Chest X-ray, PA view. Patient: 48 years old, sex F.
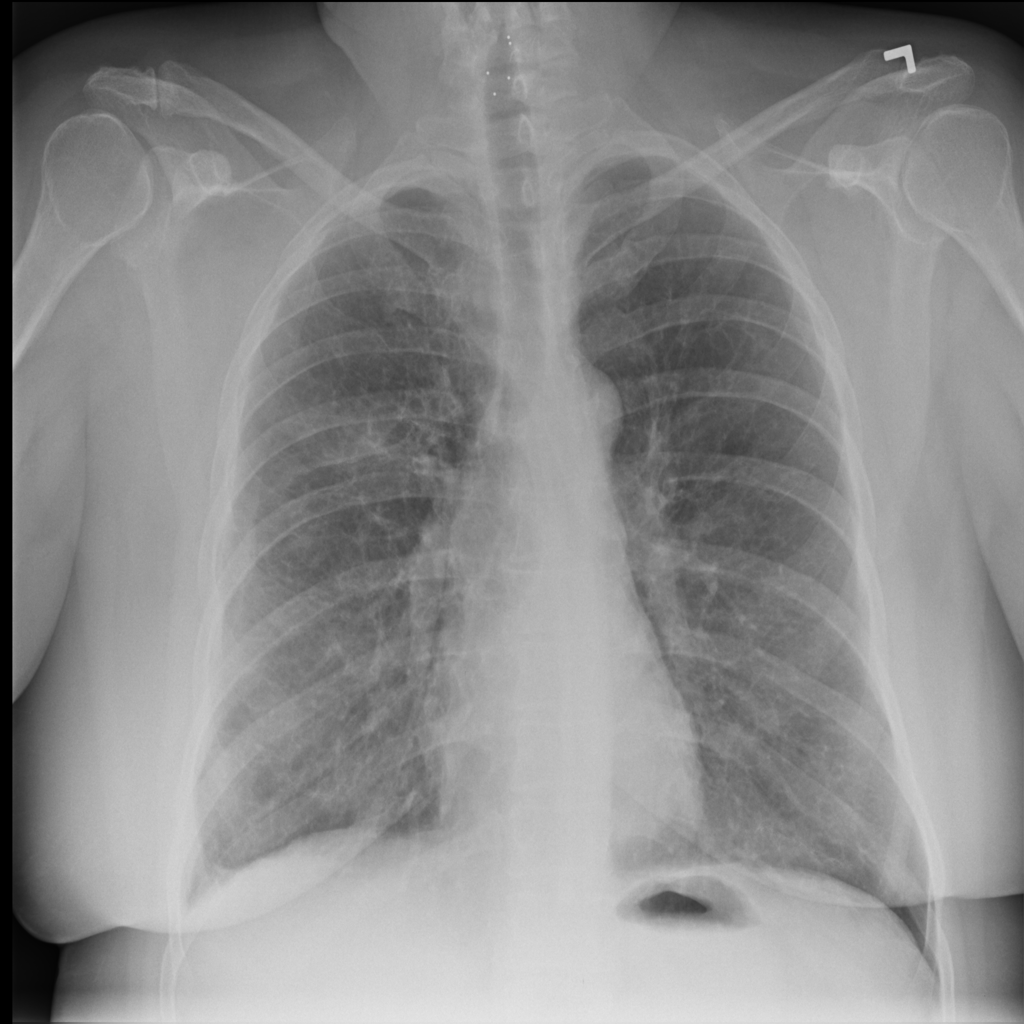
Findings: No Finding